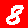
Digit: 8